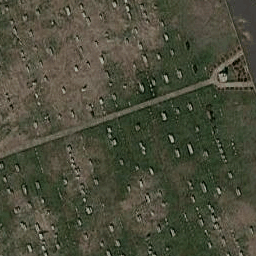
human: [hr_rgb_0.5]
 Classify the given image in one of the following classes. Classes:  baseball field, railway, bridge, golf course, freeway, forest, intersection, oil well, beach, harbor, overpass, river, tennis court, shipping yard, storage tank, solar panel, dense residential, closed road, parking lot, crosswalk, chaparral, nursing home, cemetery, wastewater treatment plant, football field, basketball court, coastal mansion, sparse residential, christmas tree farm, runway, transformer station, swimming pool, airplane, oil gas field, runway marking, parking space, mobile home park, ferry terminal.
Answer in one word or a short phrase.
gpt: cemetery